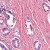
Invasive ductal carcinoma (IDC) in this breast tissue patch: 1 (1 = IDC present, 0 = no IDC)